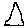
Label: triangle